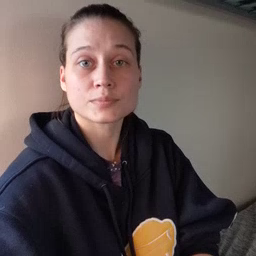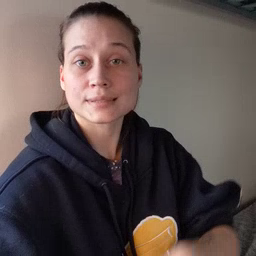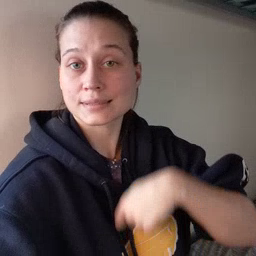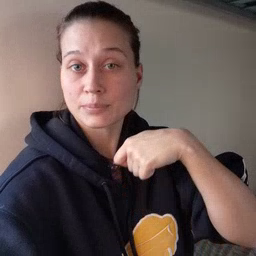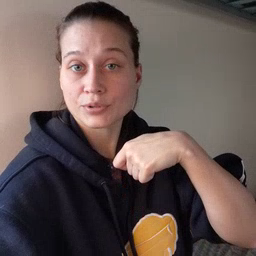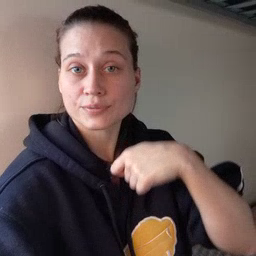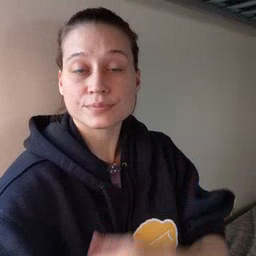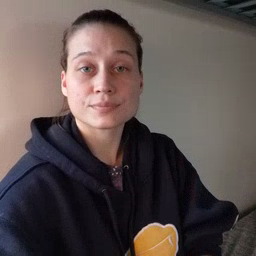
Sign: zipper